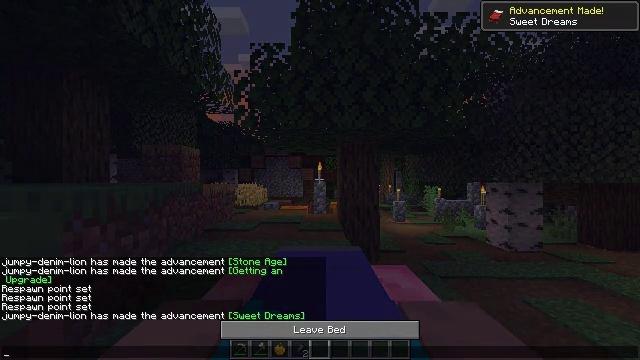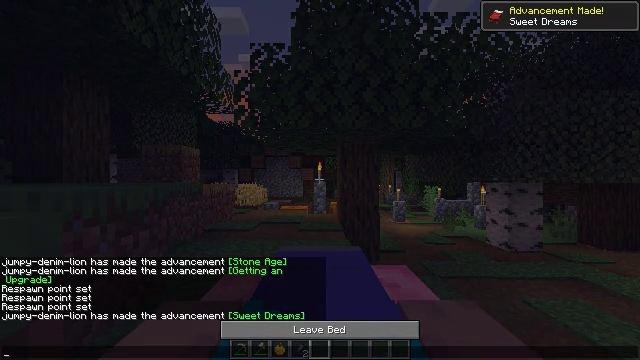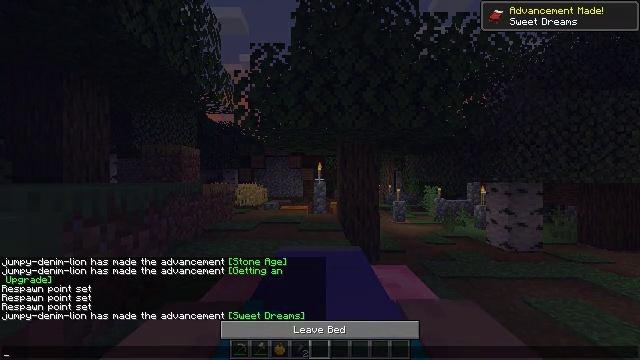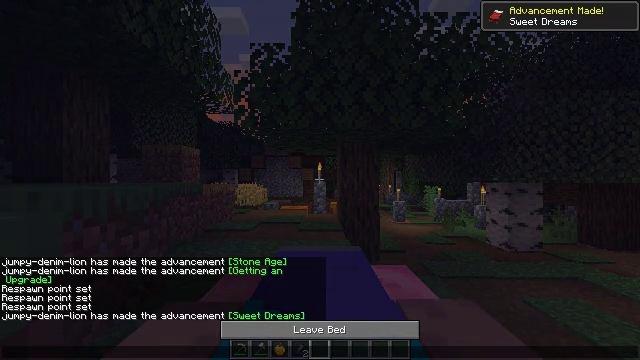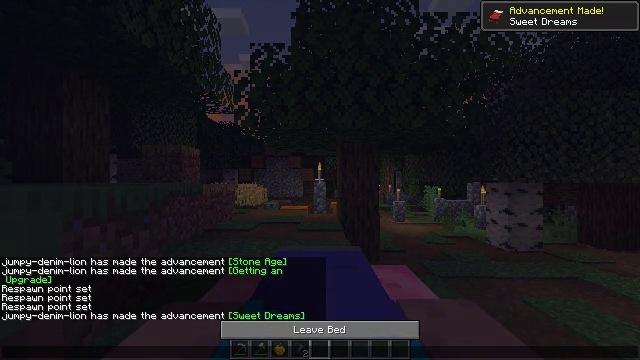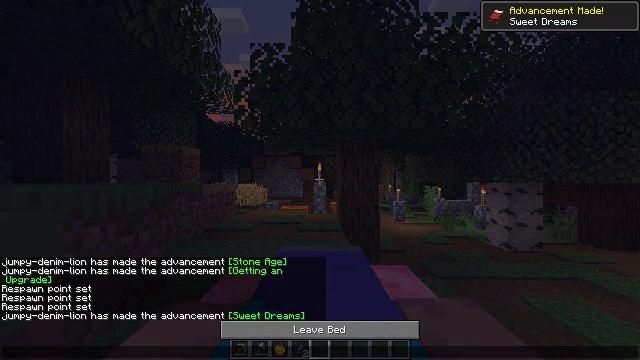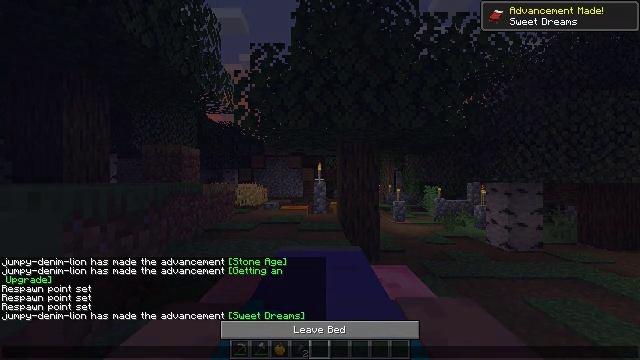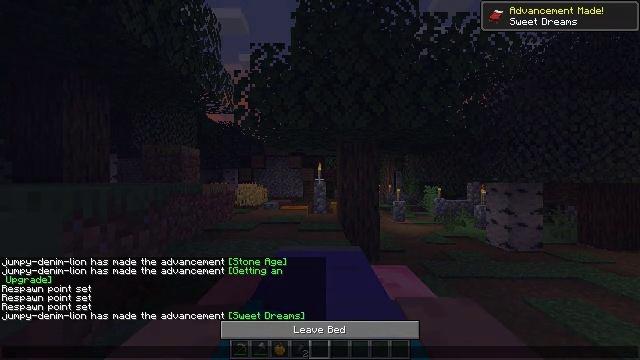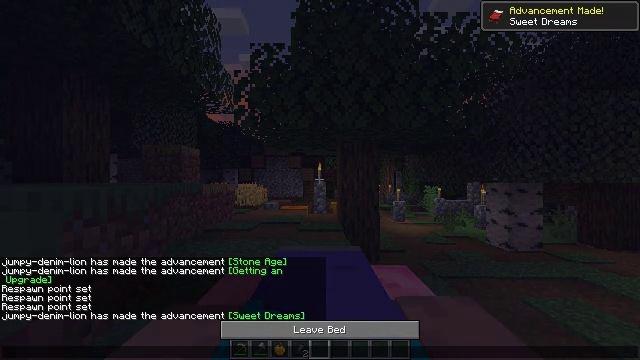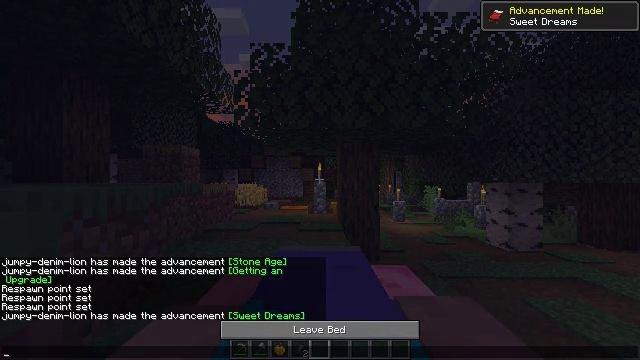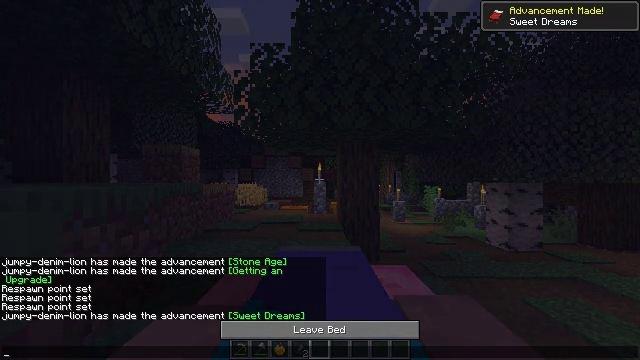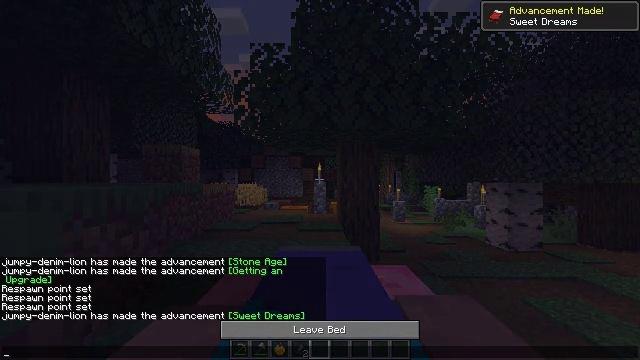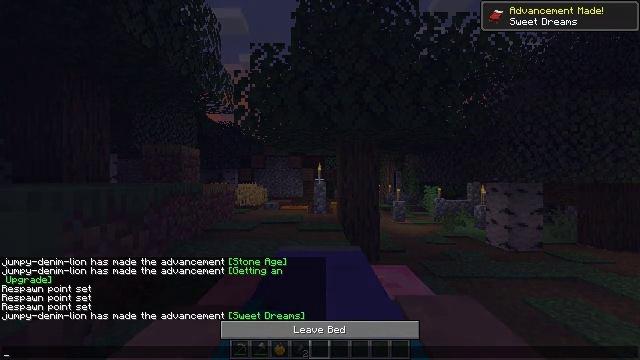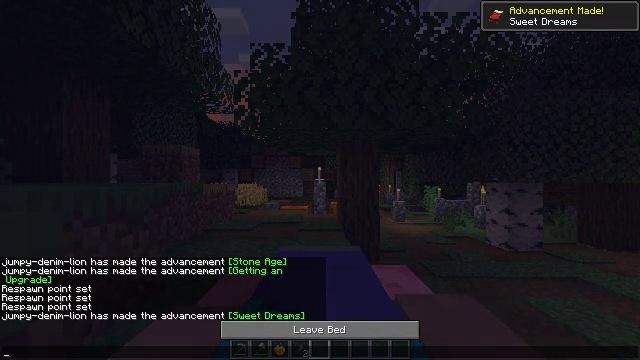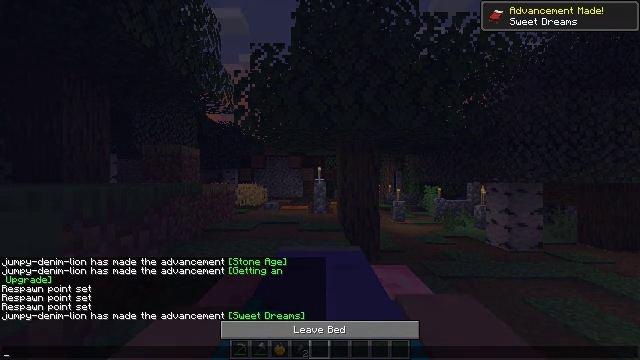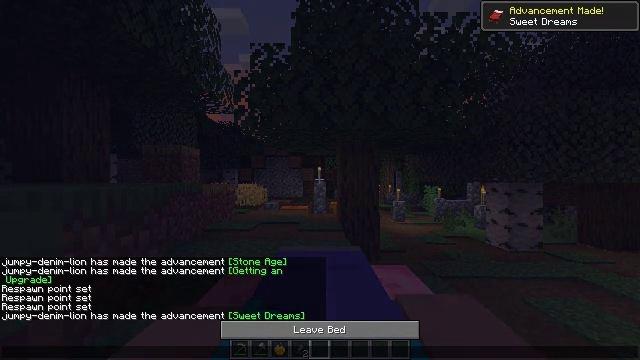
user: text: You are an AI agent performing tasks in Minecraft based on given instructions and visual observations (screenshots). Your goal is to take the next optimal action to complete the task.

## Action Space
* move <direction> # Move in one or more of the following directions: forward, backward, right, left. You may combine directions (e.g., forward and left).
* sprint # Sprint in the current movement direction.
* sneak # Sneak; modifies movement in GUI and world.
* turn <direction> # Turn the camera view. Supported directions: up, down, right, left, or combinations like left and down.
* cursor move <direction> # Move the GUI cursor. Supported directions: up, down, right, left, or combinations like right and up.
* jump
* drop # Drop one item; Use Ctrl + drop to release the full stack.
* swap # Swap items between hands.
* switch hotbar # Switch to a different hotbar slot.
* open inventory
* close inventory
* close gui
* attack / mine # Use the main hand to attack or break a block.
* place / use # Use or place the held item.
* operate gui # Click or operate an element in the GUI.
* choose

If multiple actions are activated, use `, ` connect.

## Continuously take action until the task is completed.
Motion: motion action
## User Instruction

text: Gather the pink bed into your inventory.
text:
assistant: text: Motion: no_op
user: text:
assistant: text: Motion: no_op
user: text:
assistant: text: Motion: no_op
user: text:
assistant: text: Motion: no_op
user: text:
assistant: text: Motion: no_op
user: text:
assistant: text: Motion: no_op
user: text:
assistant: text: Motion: no_op
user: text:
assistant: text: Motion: no_op
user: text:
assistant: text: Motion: no_op
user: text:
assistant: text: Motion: no_op
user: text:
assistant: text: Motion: no_op
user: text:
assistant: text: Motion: no_op
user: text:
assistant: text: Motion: no_op
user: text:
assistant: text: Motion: no_op
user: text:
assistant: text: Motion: no_op
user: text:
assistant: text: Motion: no_op
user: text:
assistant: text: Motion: no_op
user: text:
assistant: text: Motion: no_op
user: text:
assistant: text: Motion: no_op
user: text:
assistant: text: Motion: no_op
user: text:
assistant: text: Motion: no_op
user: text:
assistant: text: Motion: no_op
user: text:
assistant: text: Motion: no_op
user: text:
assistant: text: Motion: no_op
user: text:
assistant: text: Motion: no_op
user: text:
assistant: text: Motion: no_op
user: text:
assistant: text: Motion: no_op
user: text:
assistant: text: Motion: no_op
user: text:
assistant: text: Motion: no_op
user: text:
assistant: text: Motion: no_op